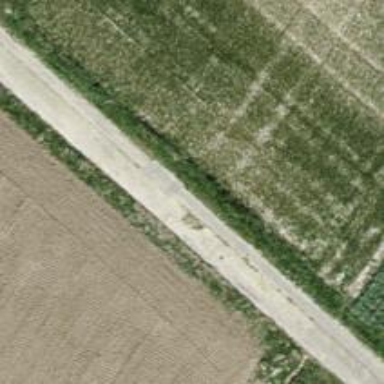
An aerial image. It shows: Concrete track with grade1 quality.